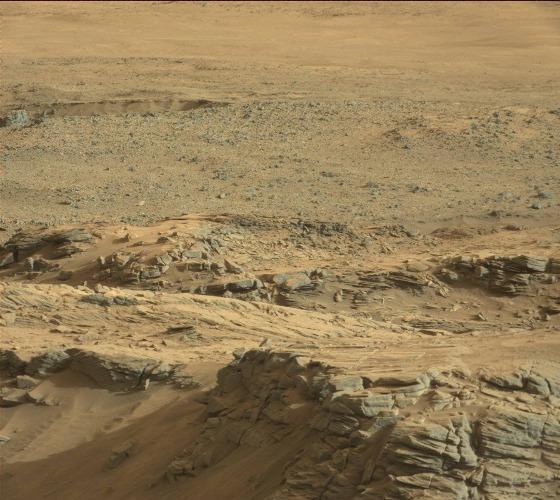
Terrain classes present: Bedrock, Gravel / Sand / Soil, Rock, Shadow